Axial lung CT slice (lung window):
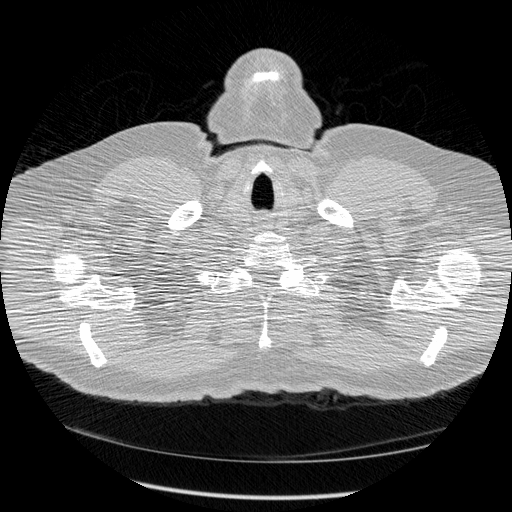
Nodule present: no